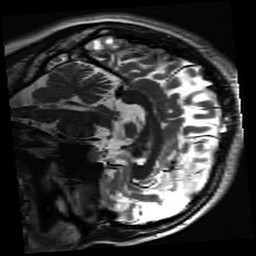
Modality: inplaneT2
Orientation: sagittal